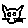
Label: cat